Question: Well I have gone through web to search an easy implementation of this question but all I heard is coincide with what I thought at beginning which is not easy enough.
I was wondering if anybody could provide a better and easier implementation to solve this issue.
Well looking at the picture below, (Please neglect the crudeness of the picture)

I have a table view with multiple cells.
And based on the data, there will be different element(s) inside each cell.
If I touch inside the scrollview in cell 2 as shown in the picture. The delegate method for the tableView "didSelectRowAtIndexPath" will be called, which is a problem for me.
So my first thinking is either to trigger the [tableView selectRowAtIndexPath] within the Scrollviews delegate method or I attach another tapGesture to these subviews and trigger it from there. But it already doesn't sound like a intuitive implementation and hard to maintain.
Anybody got any idea how could this be solved in an easier way?
Thanks
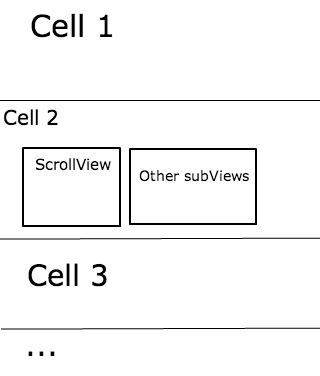
Answer: There are a wide variety of objectives you might be trying to accomplish here, so I won't speculate on the ultimate goal which you haven't told us, but in general:
If you would like two different UIElements to execute the same chunk of code, then you encapsulate that code in a stand-alone method, and call that method from both places.
In your UIScrollView as a subview of a UITableViewCell example, you would call it from within '-(void)tableView didSelectRowAtIndexPath:(NSIndexPath*)indexPath' and you would also call it from the gesture recognizer that you attached to your scrollView.
I will speculate that the part you're having trouble with is knowing which scrollView was touched, or which row the scrollView was in. One possible approach would be to send the UIScrollView or the UITableViewCell as a parameter for the standalone method you created. '-(void)doSomethingSpecialWith:(UITableViewCell*)cell' or '-(void)doSomethingSpecialWith:(UIScrollView)view'
Post some more code, or feel free to explain your agenda further, but I have a strong feeling that the best way for you will be to subclass UITableViewCell, add the UIScrollView as a property of the custom cell, and wire up the gesture recognizer to call a method of your subclassed UITableViewCell.